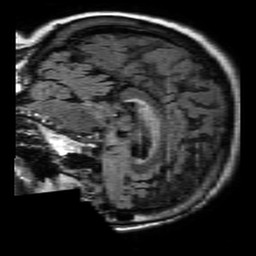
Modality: FLAIR
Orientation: sagittal
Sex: female
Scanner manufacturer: philips
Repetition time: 11 s
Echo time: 0.125 s